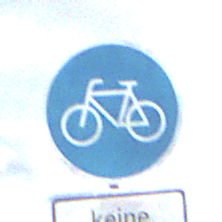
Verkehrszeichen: Radweg
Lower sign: HinweisDurchVerbaleAngabe4
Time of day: SunriseSunset
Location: Outdoor (Nature)
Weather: PartlyCloudy
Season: NotSpecified
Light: Natural